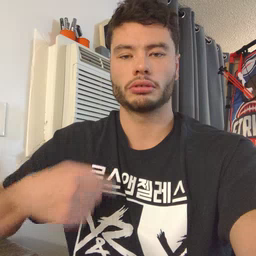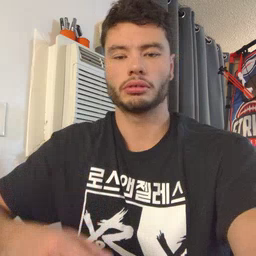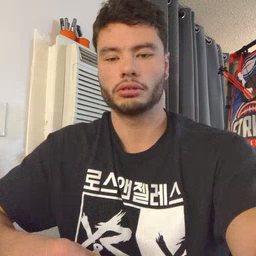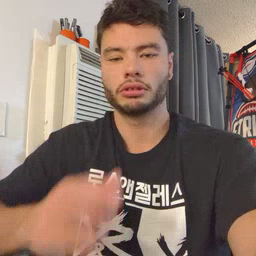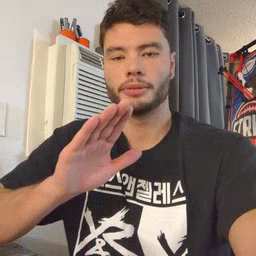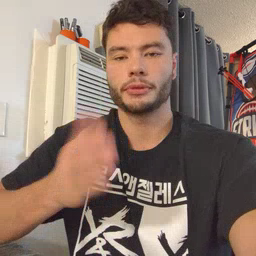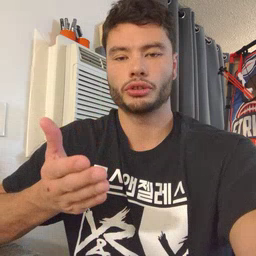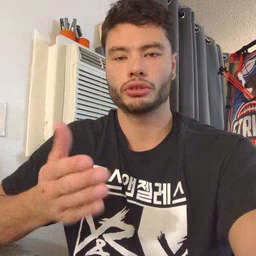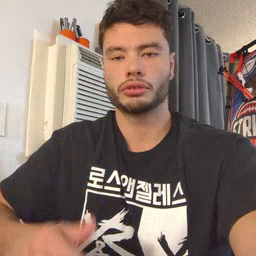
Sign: book